Field crop: maize
Growth stage: 2
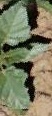
Species: datura